Aerial crown-view tile of a tropical tree (Barro Colorado Island, Panama), acquired 20250915:
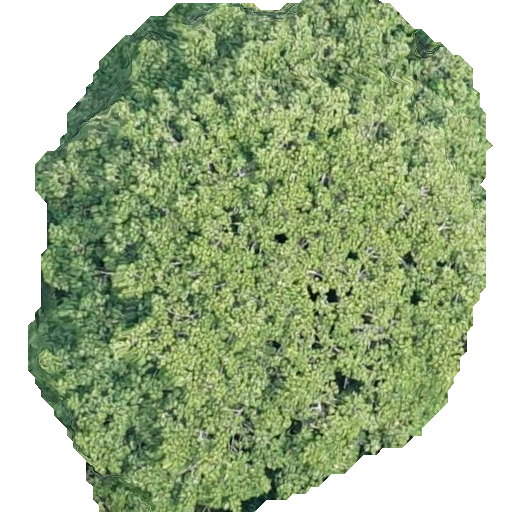
Species: Sterculia apetala
GBIF accepted scientific name: Sterculia apetala
Crown area: 283.553 m²